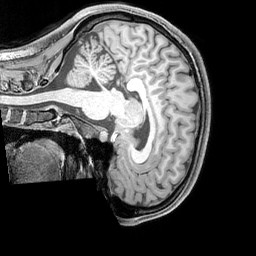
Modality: T1w
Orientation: sagittal
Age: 23
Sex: female
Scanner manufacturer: siemens
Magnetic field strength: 3 T
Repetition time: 2.3 s
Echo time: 0.00226 s